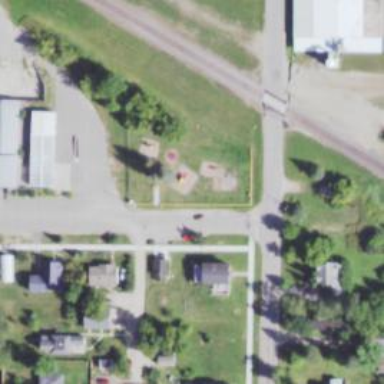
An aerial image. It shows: Playground featuring roundabout.